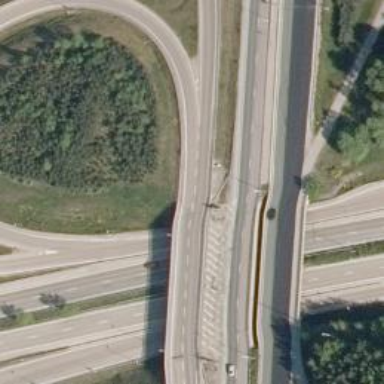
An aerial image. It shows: Asphalt road designated as trunk highway.